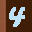
Label: 4